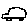
Label: car